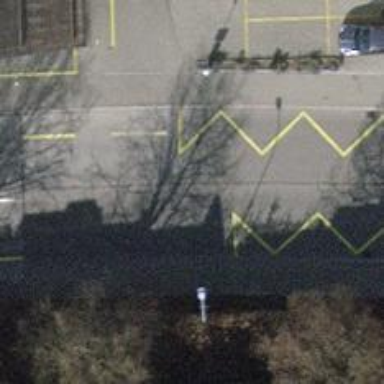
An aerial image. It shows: Bus stop with designated public transport stop position.